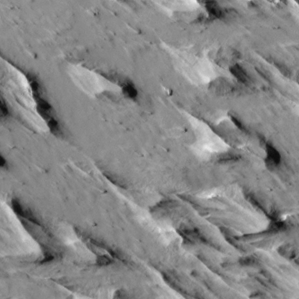
Label: non_frost